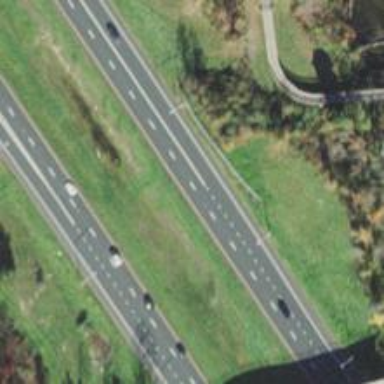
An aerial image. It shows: Motorway junction.